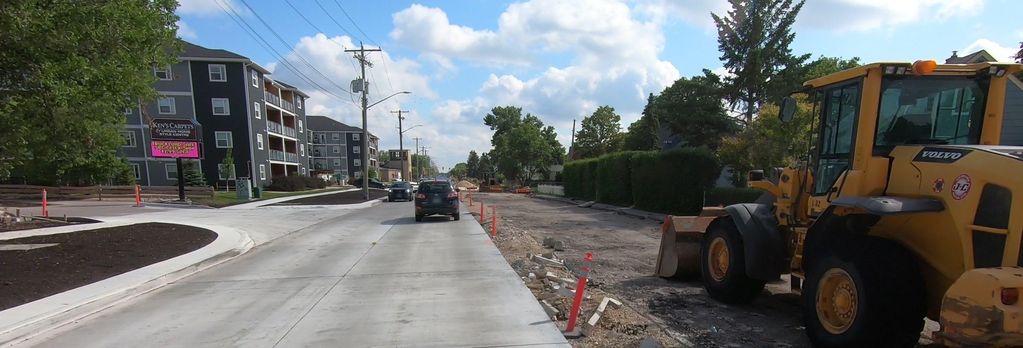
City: winnipeg